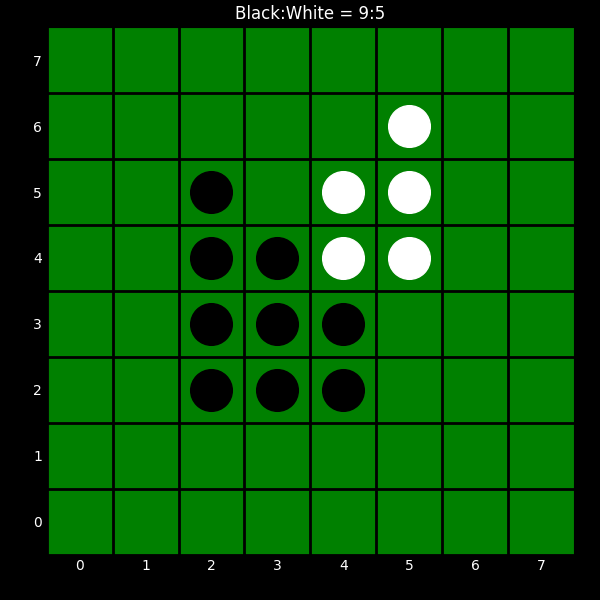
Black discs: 9
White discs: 5